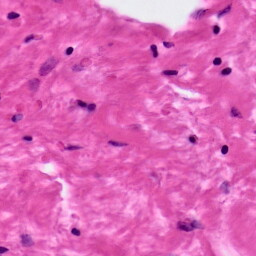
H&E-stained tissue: Ovarian